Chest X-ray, PA view. Patient: 60 years old, sex F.
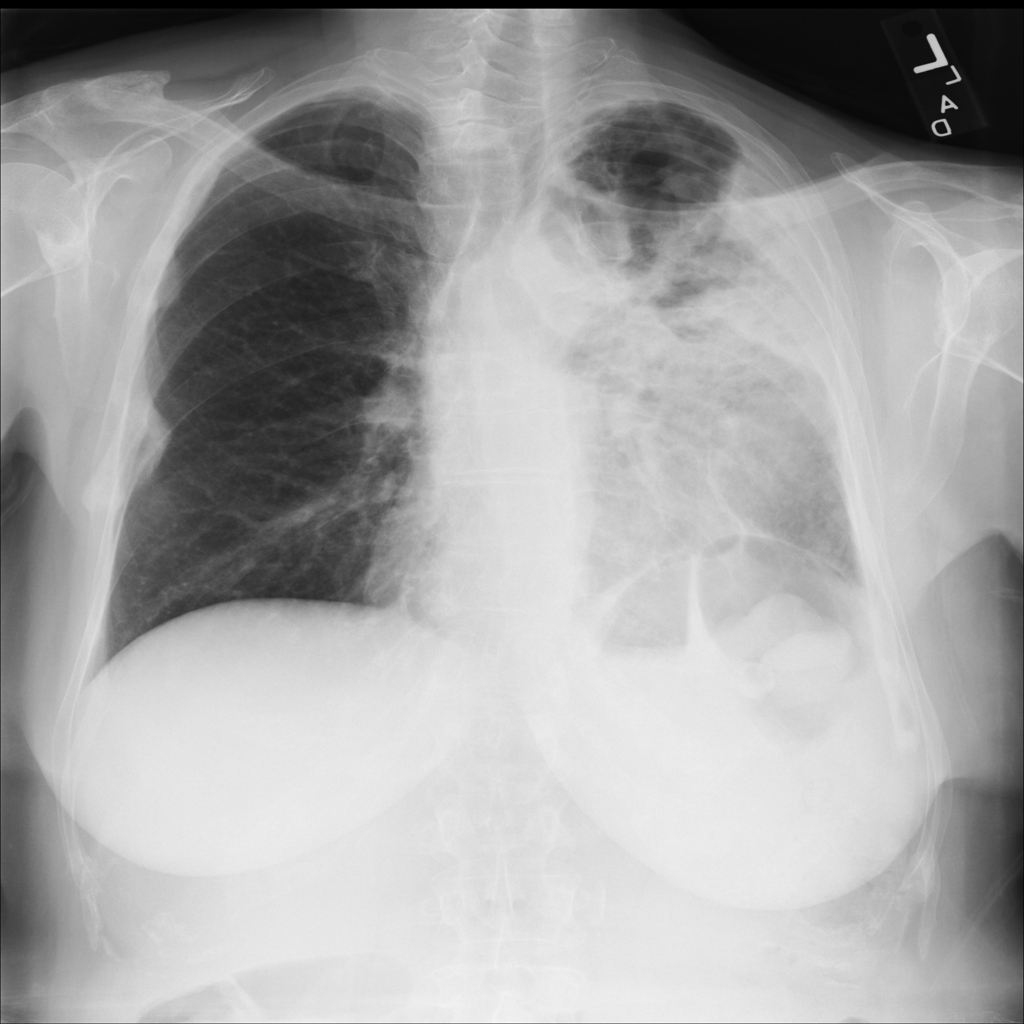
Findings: No Finding